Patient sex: M
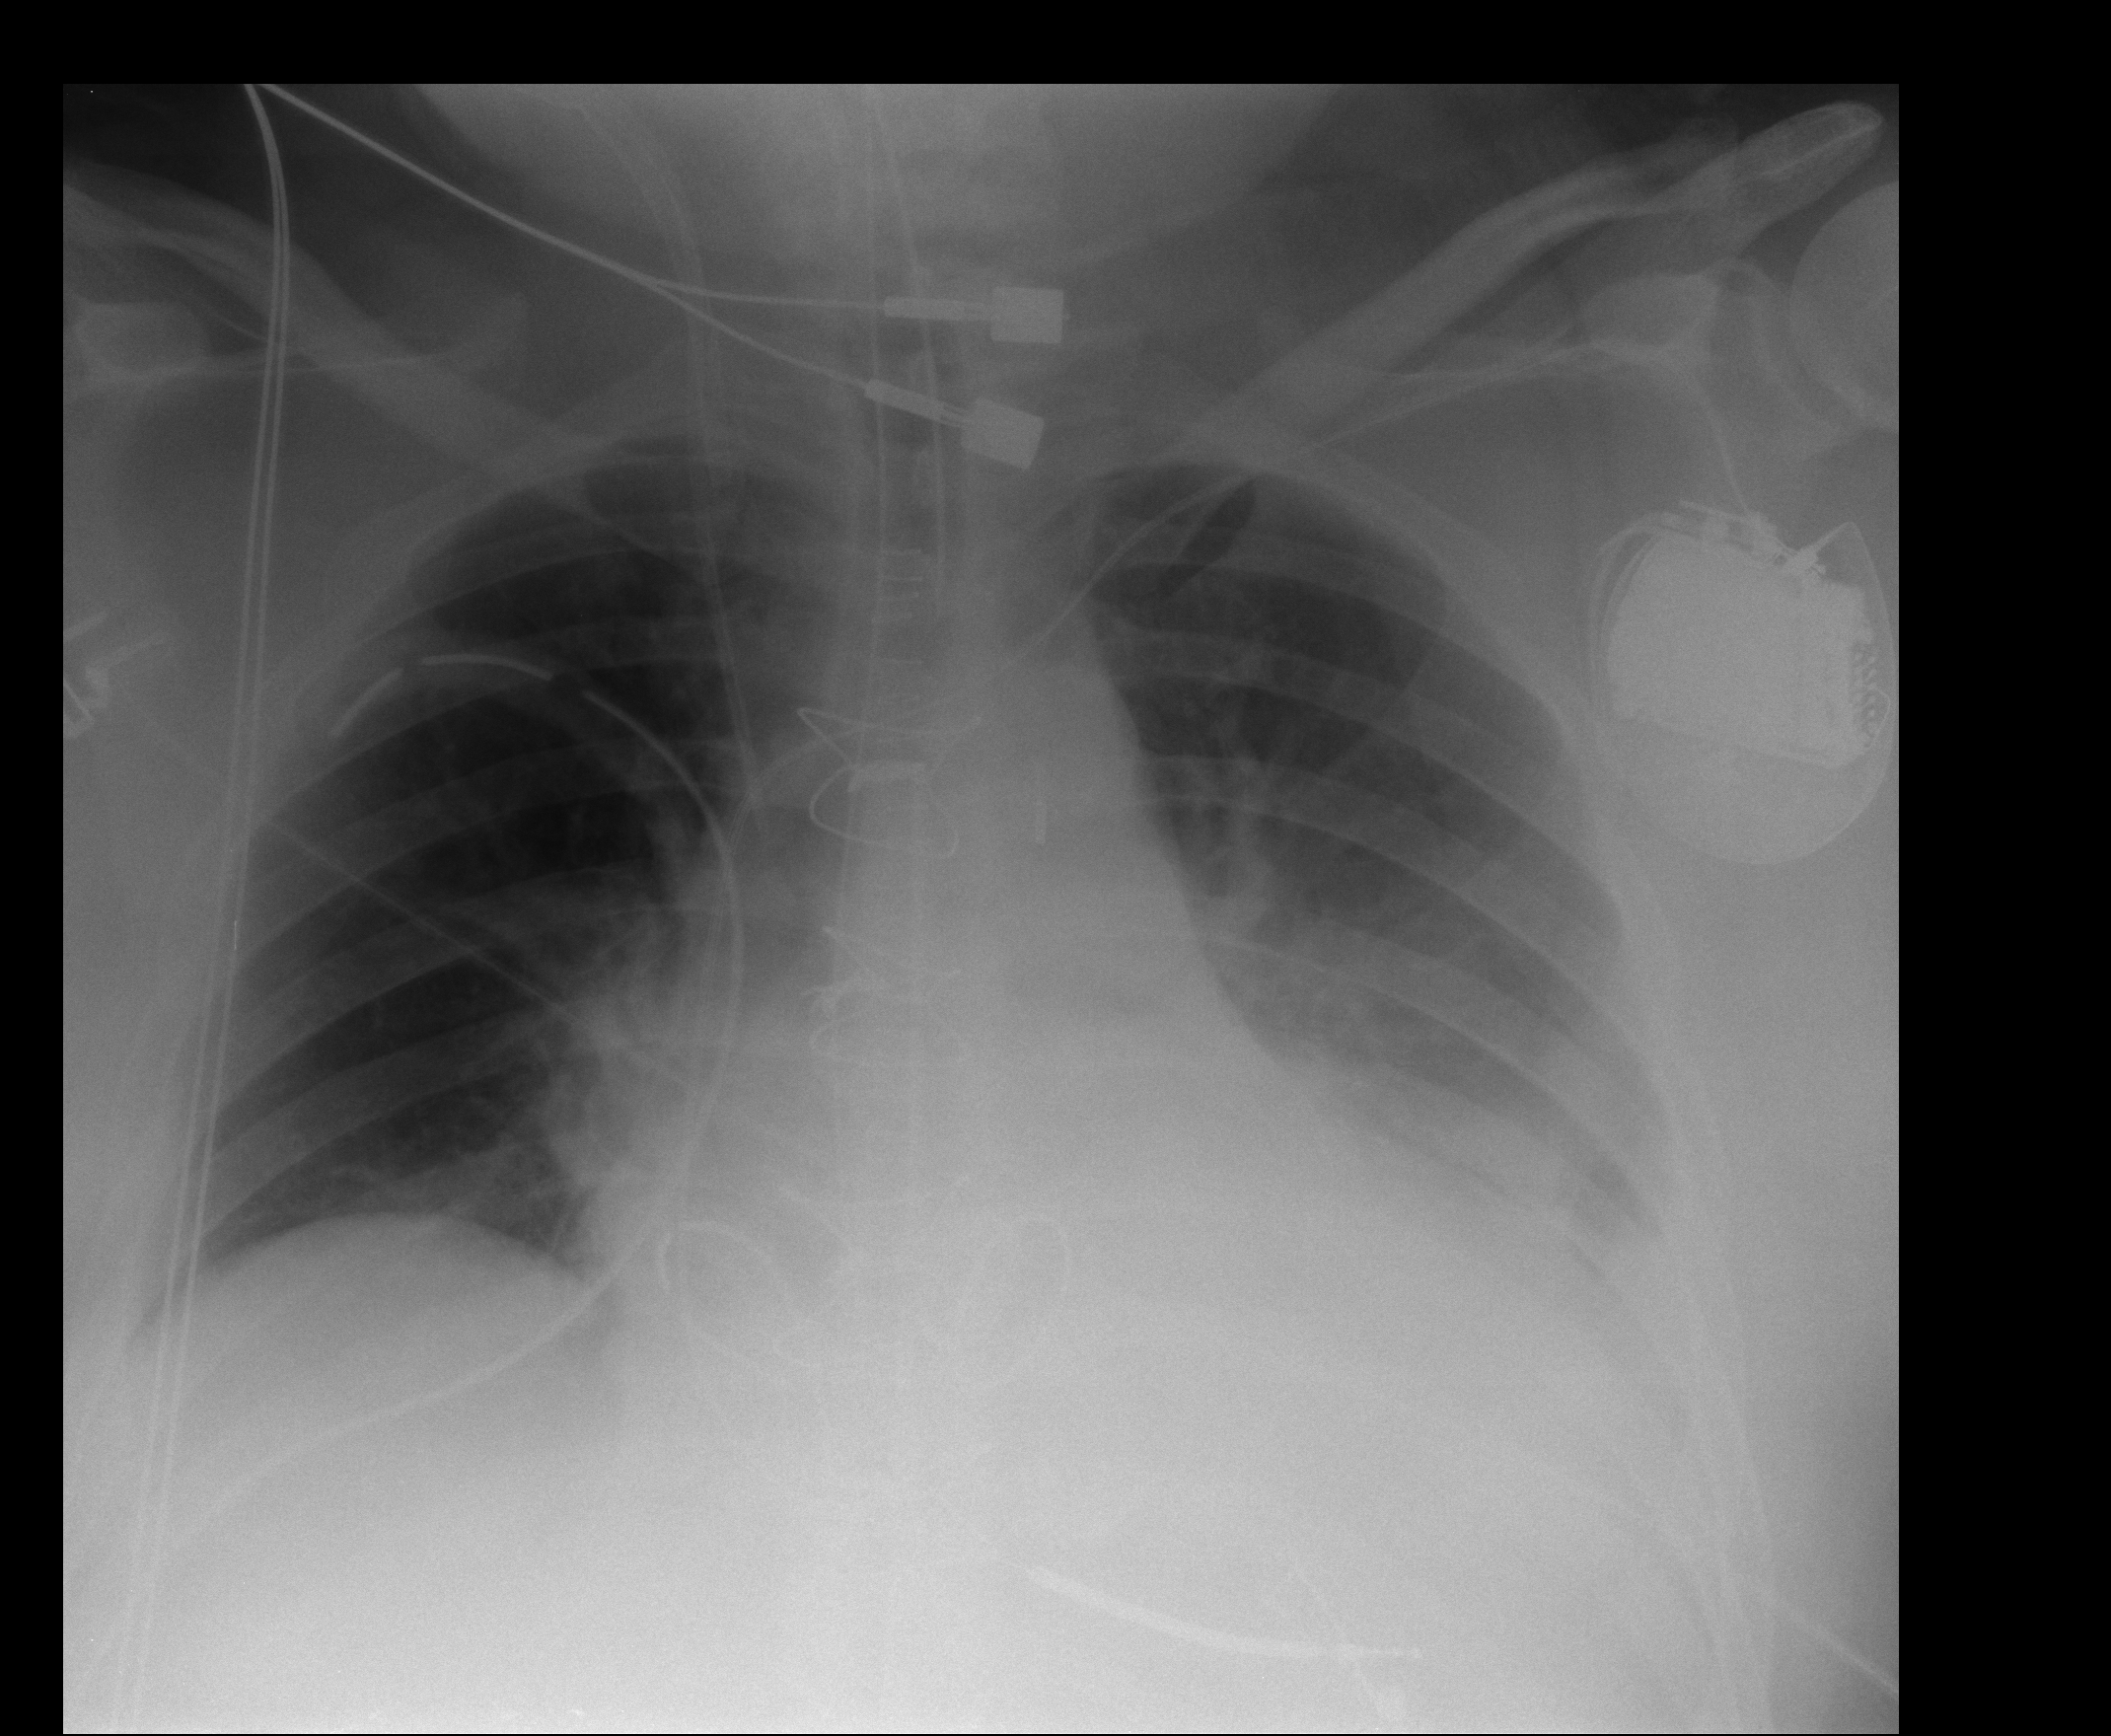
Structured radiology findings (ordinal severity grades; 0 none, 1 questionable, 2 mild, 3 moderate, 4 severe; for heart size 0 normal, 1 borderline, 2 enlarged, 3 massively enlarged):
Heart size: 2
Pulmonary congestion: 0
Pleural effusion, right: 0
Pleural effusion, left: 2
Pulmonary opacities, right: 0
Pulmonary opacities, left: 0
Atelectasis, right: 0
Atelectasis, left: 0